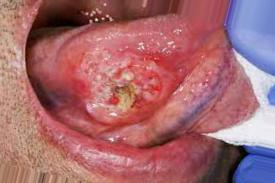
Condition: Mouth Ulcer